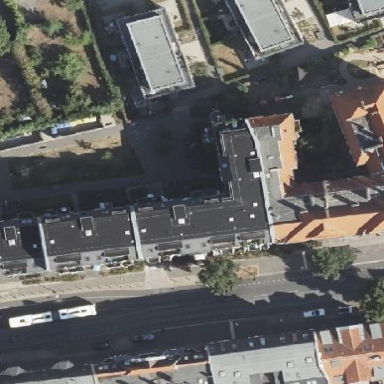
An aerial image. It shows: Building consisting of apartments with double saltbox roof shape.